Question: It may not be relevant, but I recently re-installed Delphi XE2.
I have a variable 'path' (of type TPath, a TMS Gogole maps thing, although I doubt that that is important).
I halt in the debugger and evaluate 'path', which evaluates as 'Nil'.
If I run, I am getting an exception, 'Read of address 0', which I suspect to be because of this.
When I then evaluate 'Assigned(path)' at the same time that 'path = Nil' it evolutes to 'True' (same result when I stop on the 'ShowMessage' line - which is executed)).
Can someone explain that to me?
Clean & rebuild changes nothing. Might it be better to remove & reinstall Delphi?
(apologies to @mbratch , I used 'var' for demo, the real name is actully 'path')
---
[Update] Full code sample as provided by TMS and working for them (in a different tiem zone, which is why I ask here too).
'This was retested here with:'
'''
uses
uwebgmapspolylines;
procedure TForm1.FormCreate(Sender: TObject);
var
p: TPath;
begin
p := TPath.Create;
if Assigned(p) then
ShowMessage('creation OK');
end;
'''
'and this proves the correct creation of TPath returns a valid instance.'
When I stop at 'if Assigned(p) then' and evaluate 'p' I get 'Nil', but when I evaluate 'Assigned(p)' I get 'True'.
When I hover the cursor over the variable declaration in the IDE, shows that the type is declared in UWebGMapsPolyLines
---
[Futher update] Two votes to close? Seriously? I guess from folks who think that this just can't be - and yet it is!!!
The strange thing is that @j tried it and got 'p <> Nil'. However, I tried it on a second PC and still get 'p = Nil' using the code posted here, which was provided by TMS.
I admit that it seems strange, but I can reproduce it on 2 PCs. P is Nil and yet it is Assigned().
I don't have the code of Assigend() to step into. Also, I changed the code slightly to explicitly 'if System.Assigned(p)' and still got the same result. Any suggestions?

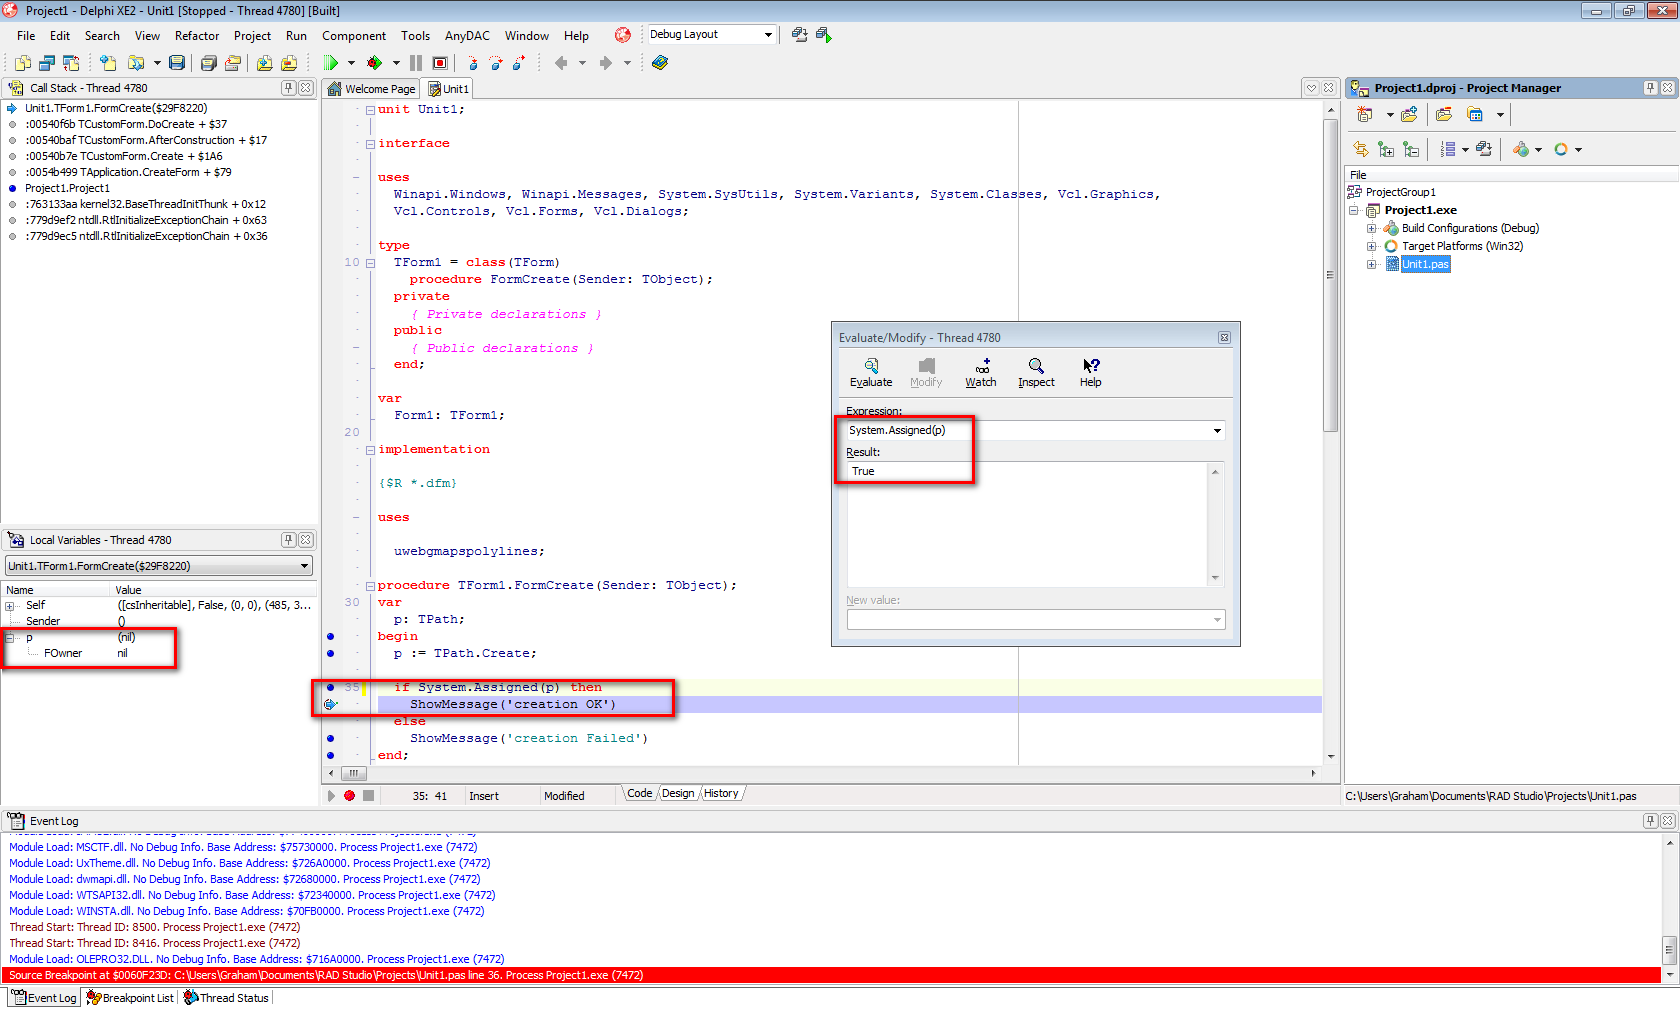
Answer: I used exactly your code (with Delphi XE2) and found this :

Are you perhaps confusing 'FOwner = nil' for 'p = nil'? 'TPath' inherits from 'TPersistent' so you can pass it an owner (although it is optional to do so). You could, for example, do :
'''
p := TPath.Create(self);
'''
Try this :
'''
var p:TPath
begin
*1 if assigned(p) then ShowMessage('foo');
p:=nil;
if assigned(p) then ShowMessage('bar');
p:=TPath.Create;
if assigned (p) then ShowMessage('ok');
end;
'''
Put your breakpoint on '*1'- you should see in a watch or local variable window :
'''
p *Inaccessible Value*
'''
Local variables for non reference-counted reference types are not initialized to zero/nil - they contain whatever random data happened to be in the space allocated to them. means that whatever that random data is, it does not point to a readable memory address in your program's memory space.
Step to the next line -- > 'foo' --> 'if assigned(p)...'
You see the message...why?! 'Assigned' only checks for 'nil' - since the local variable is not initialized, Assigned returns true (it does not know that you have given it an uninitialized local variable - it only knows you gave it something not 'nil'). This is also why it is a bad idea to free an uninitialized local variable.
Step to the next line -- > p := nil --> 'if assigned(p)...'
When you step past p:=nil you should see that changes to :
'''
p nil
'''
And you will not see the message 'bar' (remember, assigned(p) only checks for 'nil'). Note that 'nil' is naked in the watch - no parentheses! Stepping through to the end you see 'p''s value change again in the watch after it has been created :
'''
p (nil)
'''
Like Sertac explained in comments, when an object has been created the watch/locals windows show you their member contents in parentheses. The above shows us that 'p' is not 'nil' ( parentheses), it is not uninitialized (ie:not ), and that it also contains a member field (expanding shows it is 'FOwner') that has been initialized to nil and has not been assigned a value.
The short lesson is that 'Assigned' is only really useful for Fields or globals and not for non-reference-counted local variables - the former are initialized to 'nil' when an object is created, the latter are not (when you enter a method).